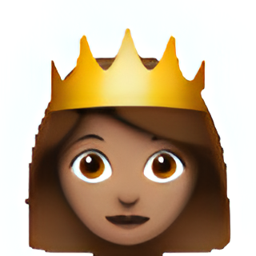
Name: princess
Emoji: 👸🏽
Group: People & Body
Sub-group: person-role